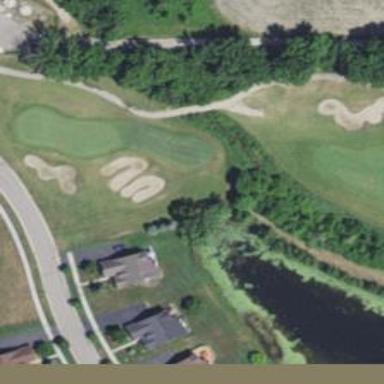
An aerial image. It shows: Rough area on grassy golf course.